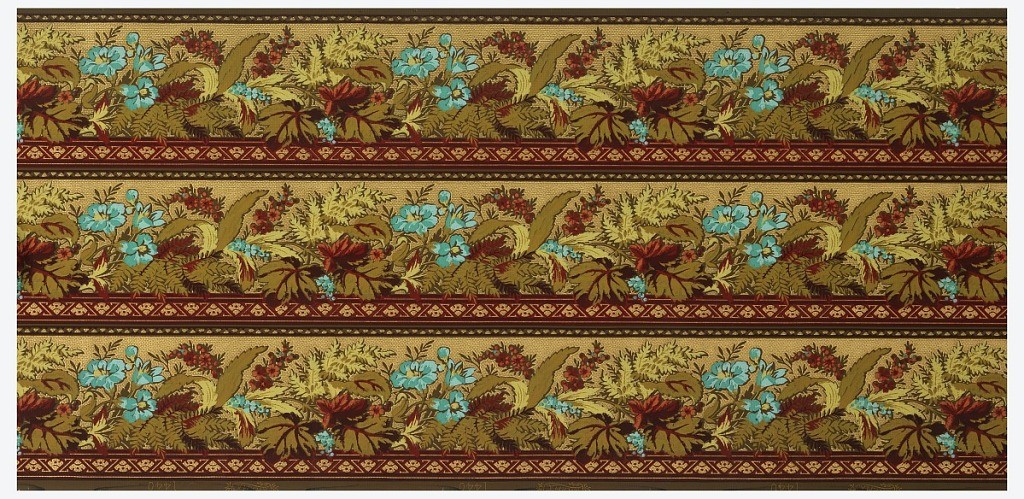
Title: Border
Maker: American Wall Paper Manufacturers' Association, 1879–1887
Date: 1879–87
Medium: Block-printed on embossed paper
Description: Printed three across, turquoise blue and maroon flowers with foliage. Printed on emobssed metallic gold ground.